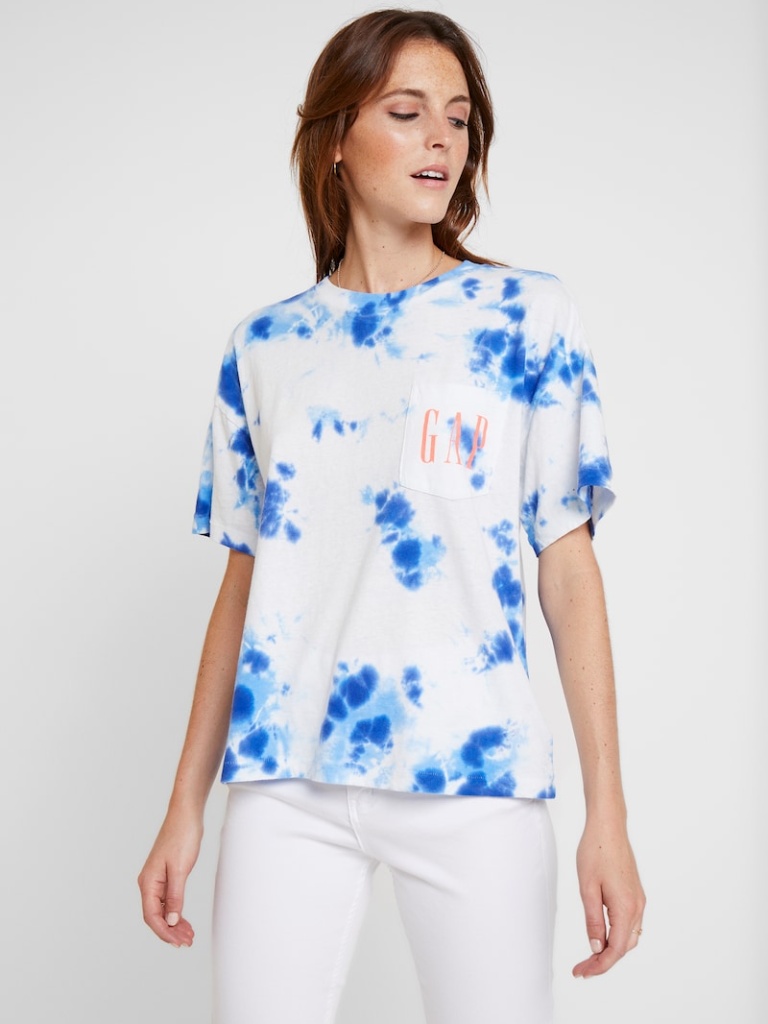
cotton relaxed short sleeve hip length Untucked crew t-shirt